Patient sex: M
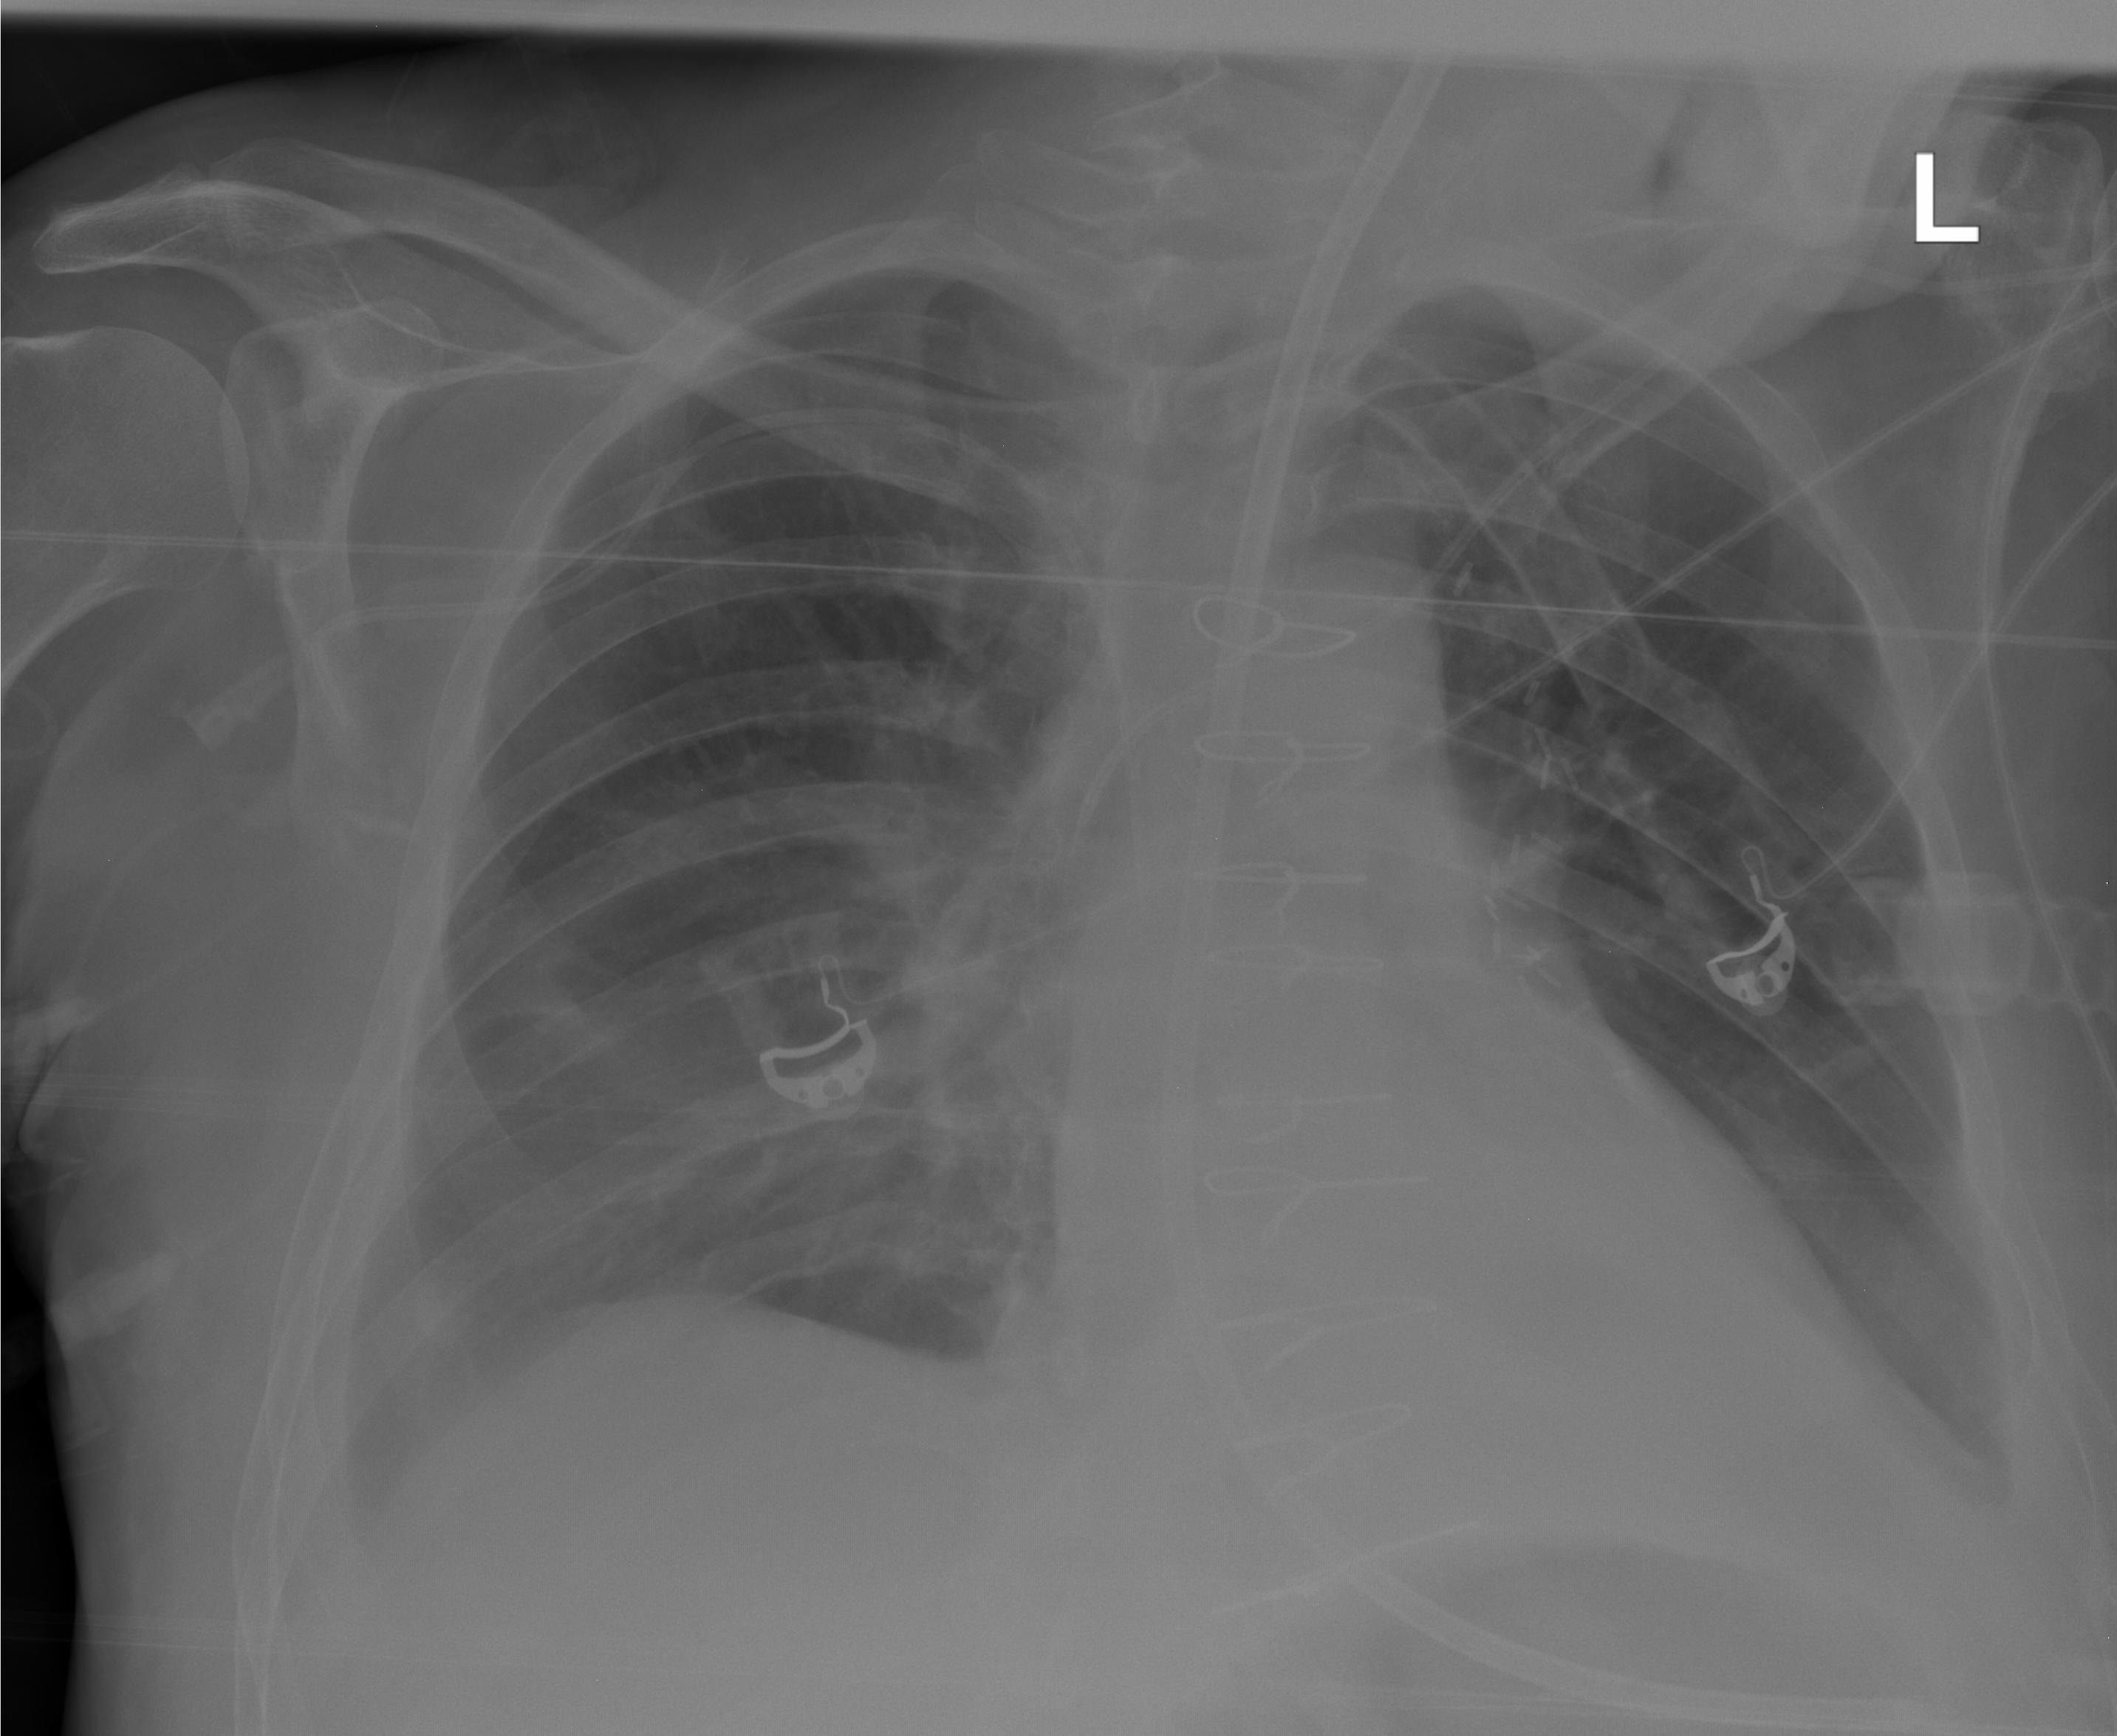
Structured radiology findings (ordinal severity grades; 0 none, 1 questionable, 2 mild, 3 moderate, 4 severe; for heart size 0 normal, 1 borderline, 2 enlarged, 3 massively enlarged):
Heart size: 0
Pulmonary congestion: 0
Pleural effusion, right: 2
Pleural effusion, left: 2
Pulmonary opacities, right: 0
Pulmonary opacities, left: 0
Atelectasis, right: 0
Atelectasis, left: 0